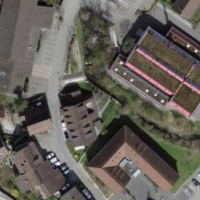
EUNIS habitat code: 54
Species observed at this site:
Vicia sepium
Macroglossum stellatarum
Silene nutans